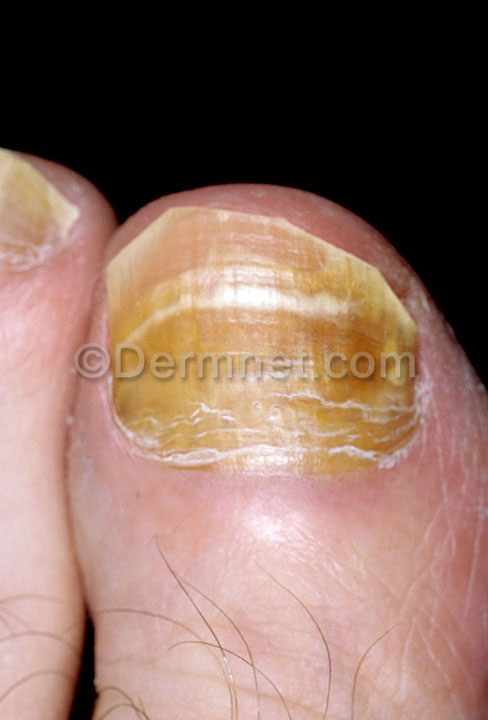
Disease: Nail Fungus and other Nail Disease